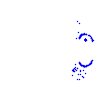
Particle: proton